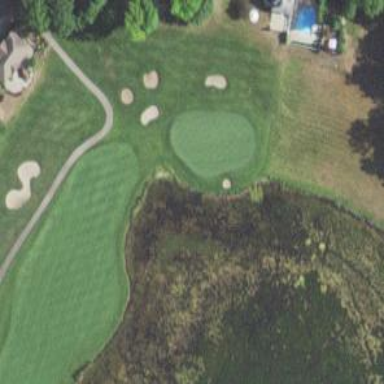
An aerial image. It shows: View of golf hole.